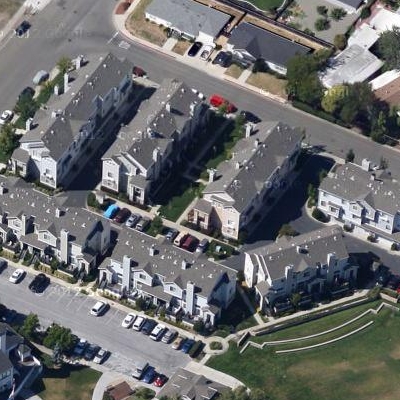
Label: fResident